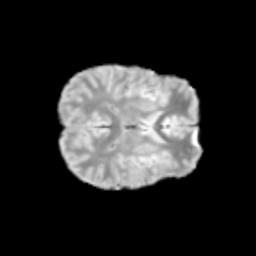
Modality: T2w
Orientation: axial
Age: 13
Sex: male
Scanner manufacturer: siemens
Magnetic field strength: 3 T
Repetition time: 3.8 s
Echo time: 0.07 s